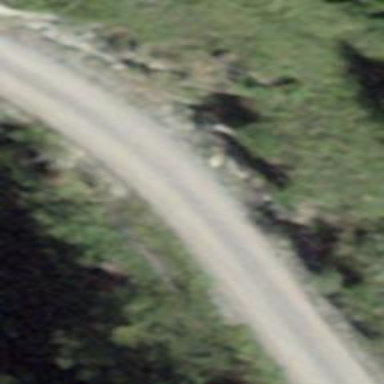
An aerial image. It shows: Gravel track with grade2 quality.